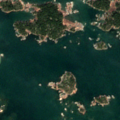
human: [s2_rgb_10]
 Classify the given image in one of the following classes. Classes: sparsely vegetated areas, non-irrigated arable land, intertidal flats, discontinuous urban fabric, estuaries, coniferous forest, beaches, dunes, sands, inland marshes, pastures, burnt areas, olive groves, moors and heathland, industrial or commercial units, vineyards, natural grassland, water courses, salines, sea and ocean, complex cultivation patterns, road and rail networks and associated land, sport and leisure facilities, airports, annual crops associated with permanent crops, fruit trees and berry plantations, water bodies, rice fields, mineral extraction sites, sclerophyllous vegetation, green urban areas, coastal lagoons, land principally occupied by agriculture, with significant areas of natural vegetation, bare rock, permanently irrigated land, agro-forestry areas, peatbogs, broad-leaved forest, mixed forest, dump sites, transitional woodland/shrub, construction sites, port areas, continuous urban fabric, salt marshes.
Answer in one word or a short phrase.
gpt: coniferous forest, mixed forest, sea and ocean